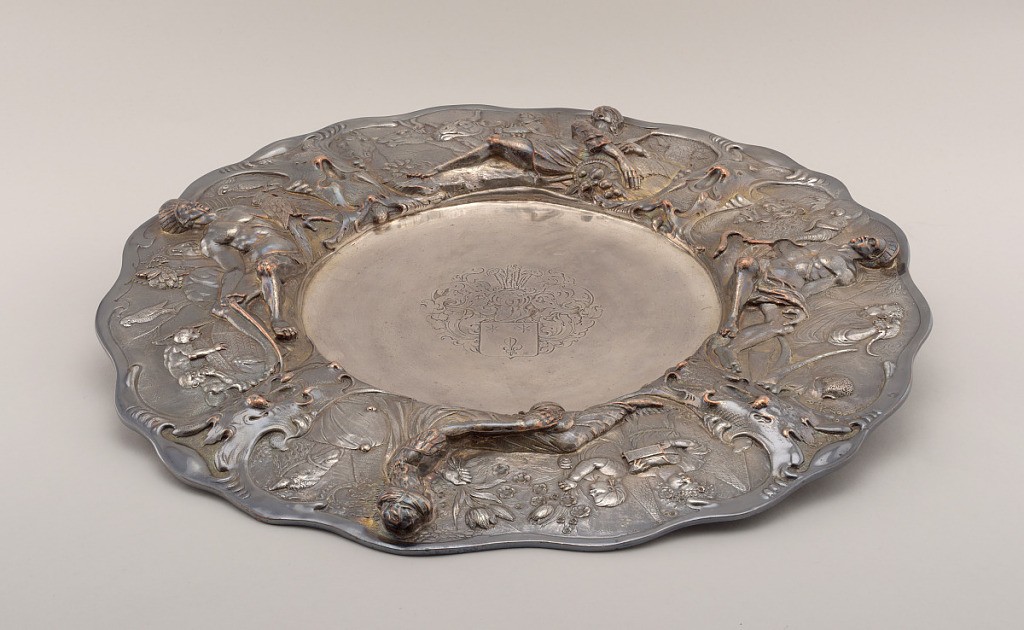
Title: Dish with the Four Continents
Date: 19th century
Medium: silver plated, metal
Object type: dish
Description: Broad-rimmed dish with incised coat-of-arms in the basin and low-relief decoration depicting allegorical figures of the four continents on the rim. The coat-of-arms is centered on the dish depicting a shield with two six-pointed stars and a fleur-de-lis backed with swirling decoration topped with three feathers. At top, Europe is represented holding a cornucopia with a younger figure behind her and livestock rendered in low relief behind her. At right, Africa is represented with an elephant and lion. An attending figure holds a long-tailed reptile. Asia is depicted below the coat-of-arms holding a large poppy flower with an attendant figure also holding a bouquet. Facing Asia, another figure is rendered with a flower crown holding a chest with pyramidal structures behind them. Behind Asia, a camel is visible. American is represented with tropical birds and primates opening a basket. America is backed by two figures.